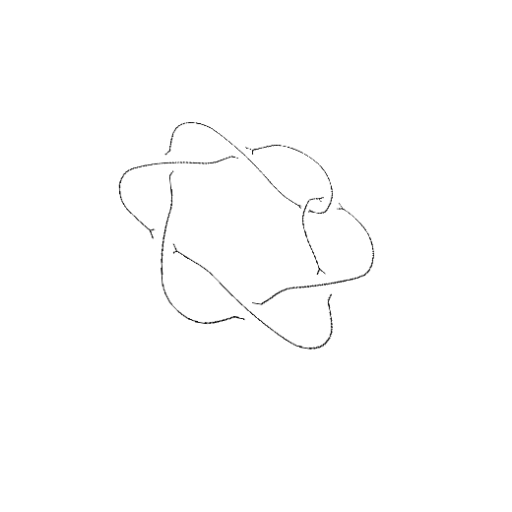
Crossing number: 7